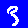
Digit: 3